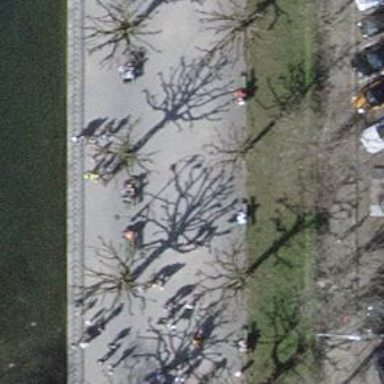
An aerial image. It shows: Bench.